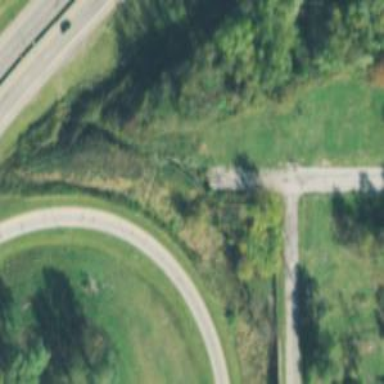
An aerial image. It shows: Historic road.